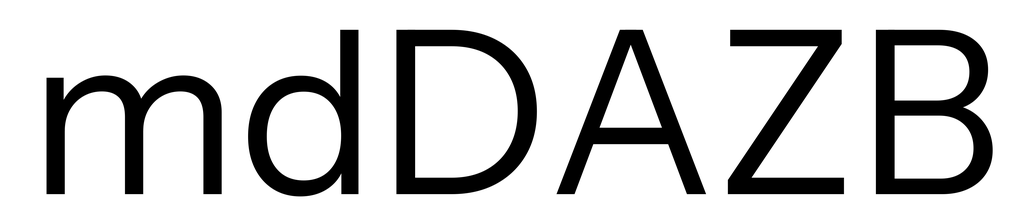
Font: InstrumentSans_Regular